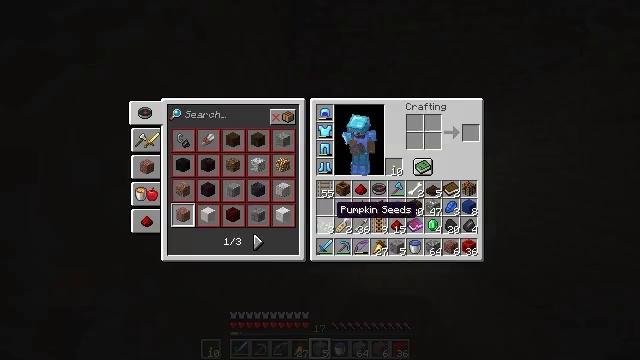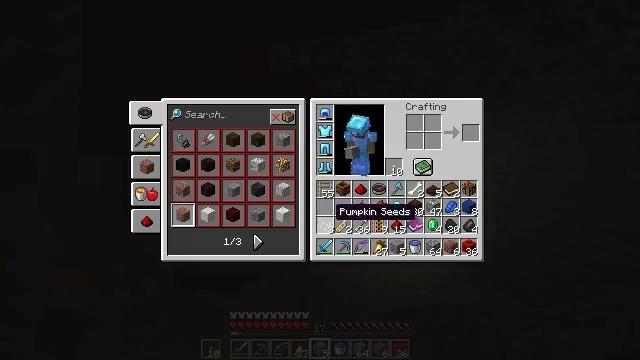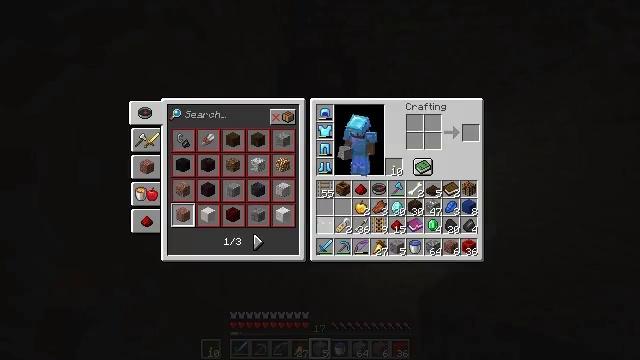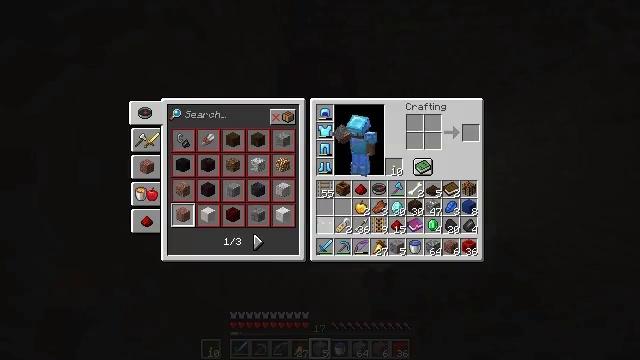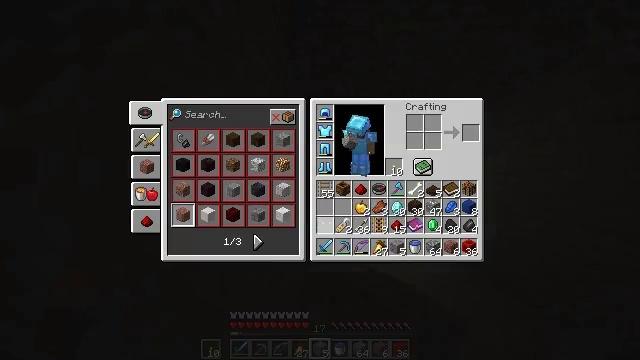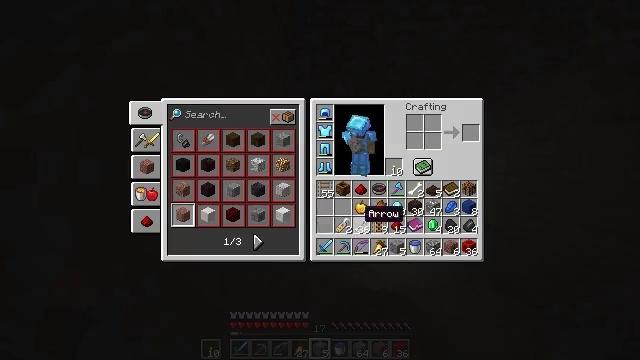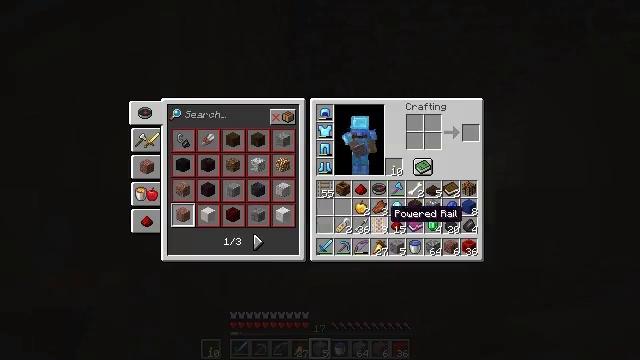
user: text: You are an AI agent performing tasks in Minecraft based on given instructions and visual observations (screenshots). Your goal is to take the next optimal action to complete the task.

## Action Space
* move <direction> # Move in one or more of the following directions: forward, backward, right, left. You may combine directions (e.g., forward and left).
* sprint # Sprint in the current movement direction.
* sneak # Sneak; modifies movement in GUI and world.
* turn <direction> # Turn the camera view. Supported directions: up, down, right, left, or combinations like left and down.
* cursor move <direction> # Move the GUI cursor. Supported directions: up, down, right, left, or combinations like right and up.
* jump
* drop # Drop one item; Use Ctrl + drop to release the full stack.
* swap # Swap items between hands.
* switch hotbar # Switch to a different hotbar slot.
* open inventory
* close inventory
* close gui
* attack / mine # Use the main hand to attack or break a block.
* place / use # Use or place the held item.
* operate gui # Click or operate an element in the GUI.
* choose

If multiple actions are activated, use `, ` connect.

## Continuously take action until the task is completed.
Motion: motion action
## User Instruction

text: Drop pumpkin seeds.
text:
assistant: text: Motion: sprint, open gui
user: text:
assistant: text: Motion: sprint, drop
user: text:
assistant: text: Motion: sprint, drop
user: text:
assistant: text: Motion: sprint, drop
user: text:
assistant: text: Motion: sprint, cursor move right
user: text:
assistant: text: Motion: sprint, cursor move right
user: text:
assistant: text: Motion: sprint